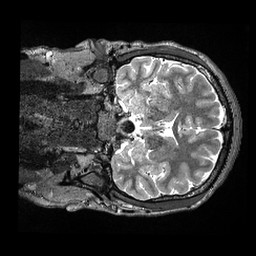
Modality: T2w
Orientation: coronal
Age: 25
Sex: male
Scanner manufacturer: siemens
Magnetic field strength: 3 T
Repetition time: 3.2 s
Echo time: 0.564 s